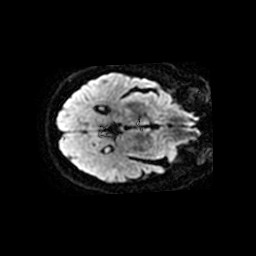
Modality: TRACE
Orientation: axial
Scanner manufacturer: ge
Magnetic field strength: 1.5 T
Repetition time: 9 s
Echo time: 0.0957 s